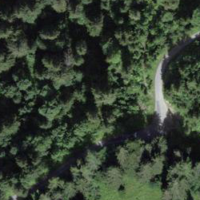
EUNIS habitat code: 43
Species observed at this site:
Saxifraga rotundifolia